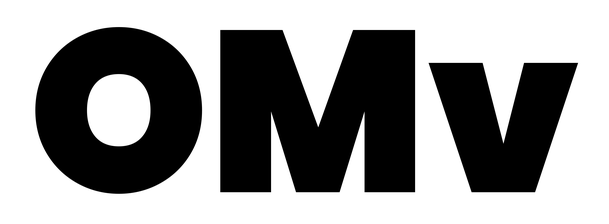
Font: Poppins-Black